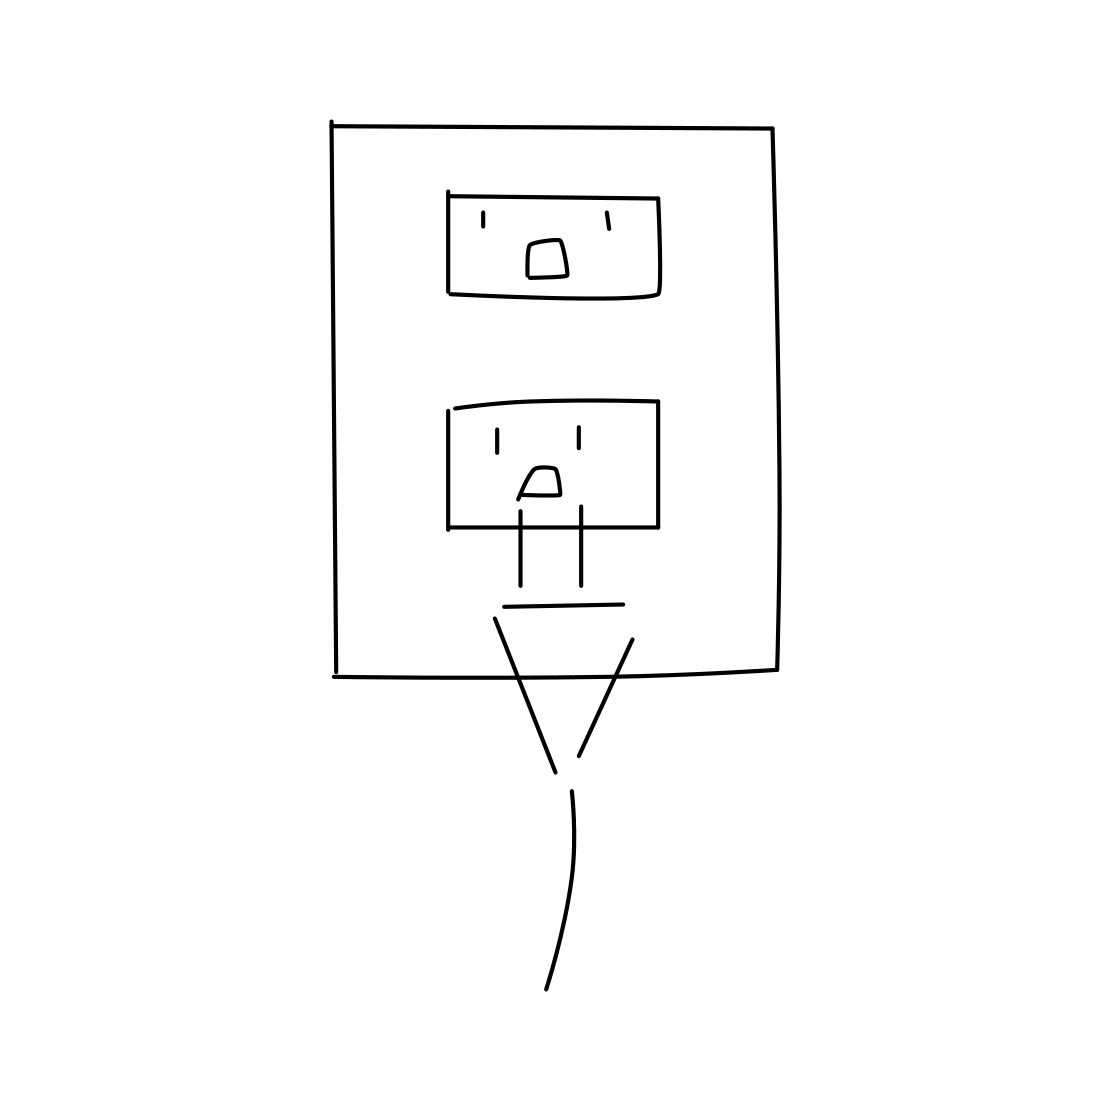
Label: power outlet